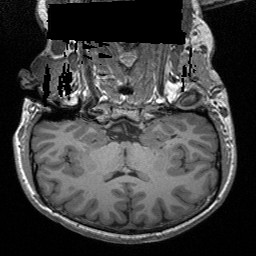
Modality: T1w
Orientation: sagittal